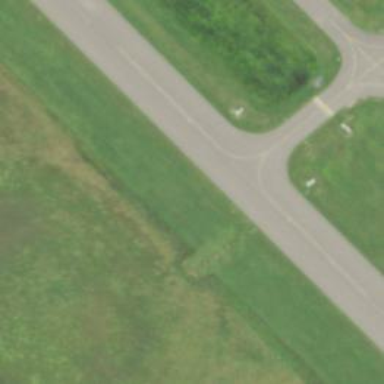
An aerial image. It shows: Image of taxiway at airport.